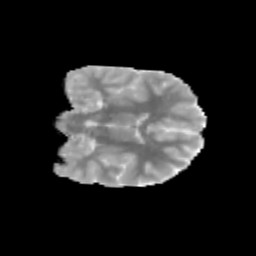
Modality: MD
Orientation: coronal
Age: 14
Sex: female
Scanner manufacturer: siemens
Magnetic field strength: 3 T
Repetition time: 3.8 s
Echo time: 0.07 s